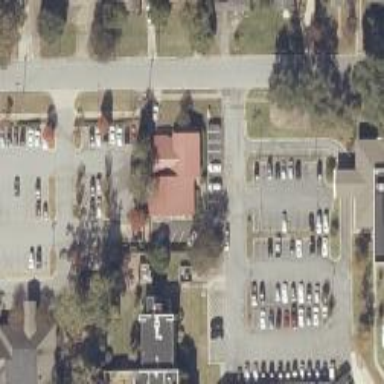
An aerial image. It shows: Clinic.